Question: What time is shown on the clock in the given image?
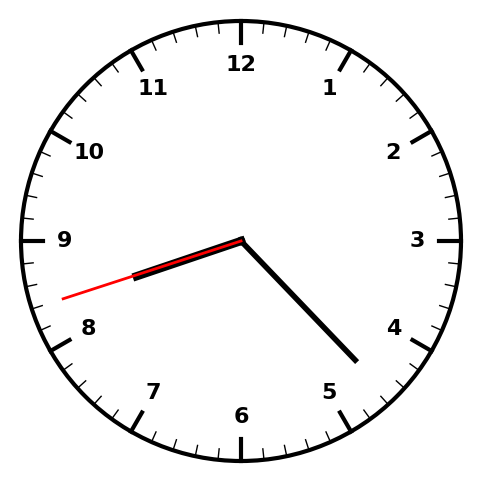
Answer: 08:22:42